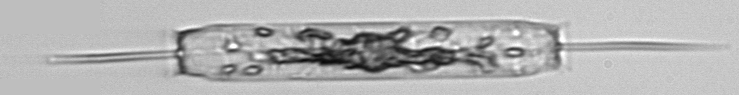
Label: Ditylum_brightwellii